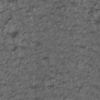
Label: not_dusty